Interaction volume radius: 10 \u00c5
Interaction volume height: 20 \u00c5
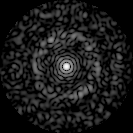
Disorder parameter: 0.8383